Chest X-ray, PA view. Patient: 50 years old, sex M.
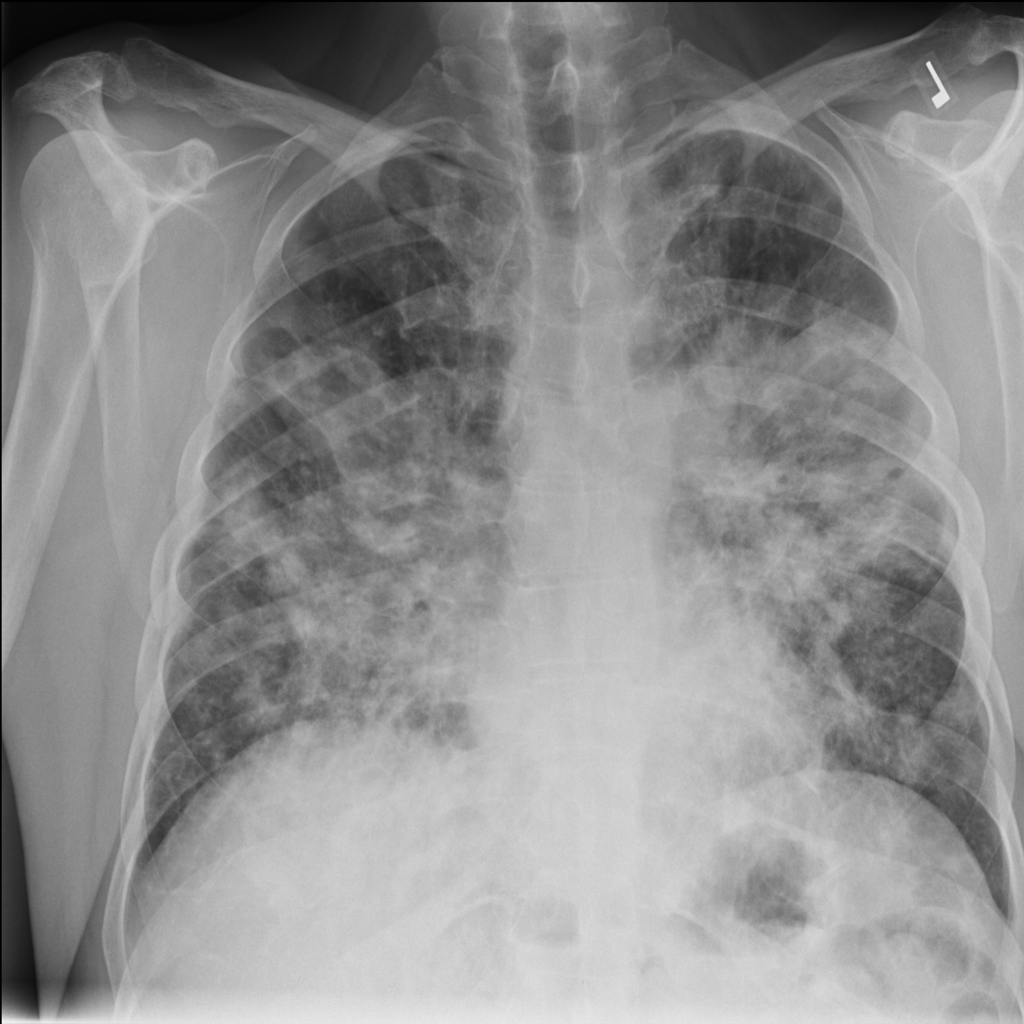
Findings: Infiltration